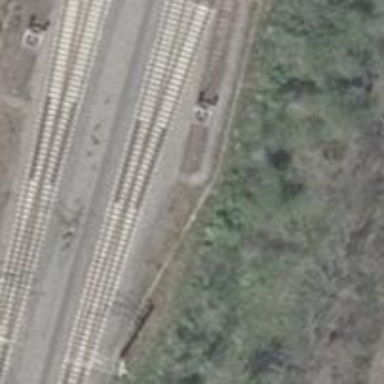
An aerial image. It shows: Railway track with electrified contact lines. This is siding track.